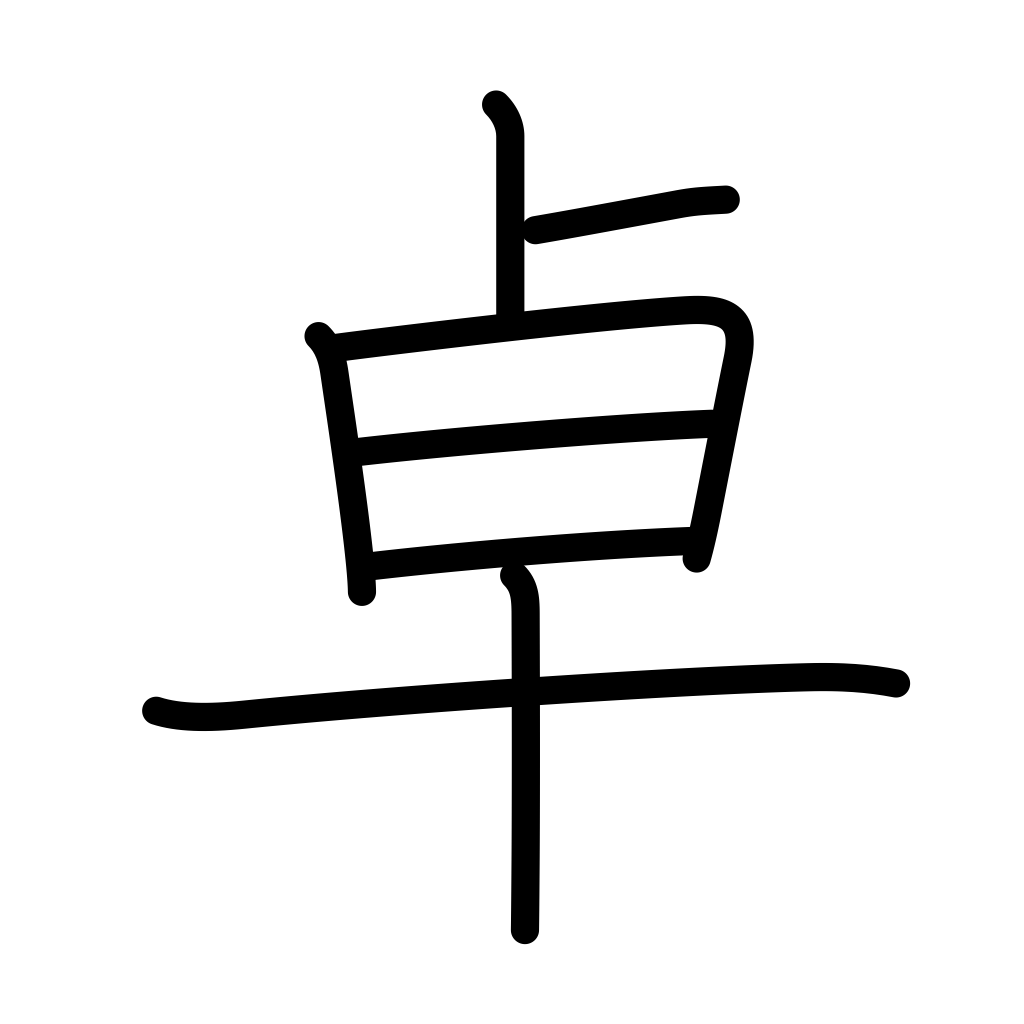
Meaning: eminent, table, desk, high